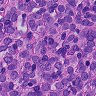
Metastatic tissue present: yes